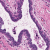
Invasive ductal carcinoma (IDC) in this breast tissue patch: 0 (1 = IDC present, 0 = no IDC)